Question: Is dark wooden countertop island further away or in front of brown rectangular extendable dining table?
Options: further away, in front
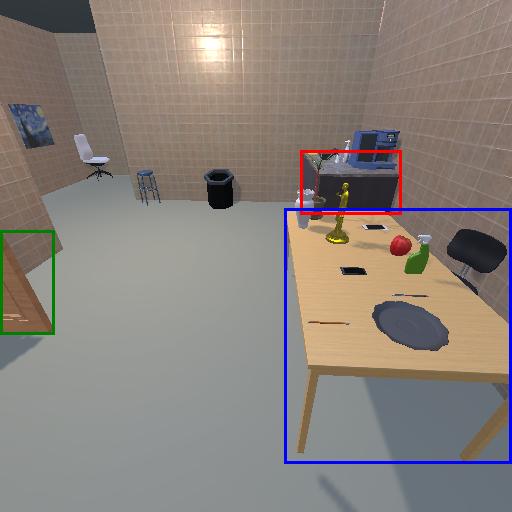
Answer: further away